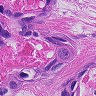
Metastatic tissue present: yes